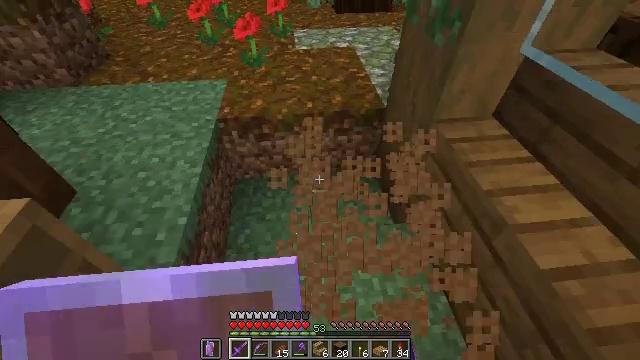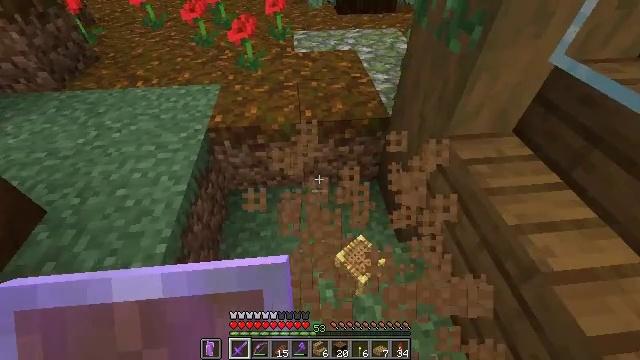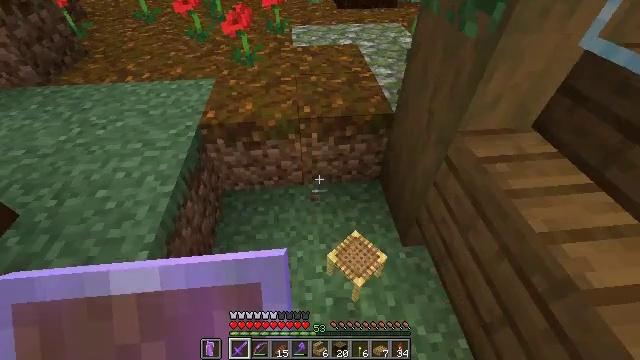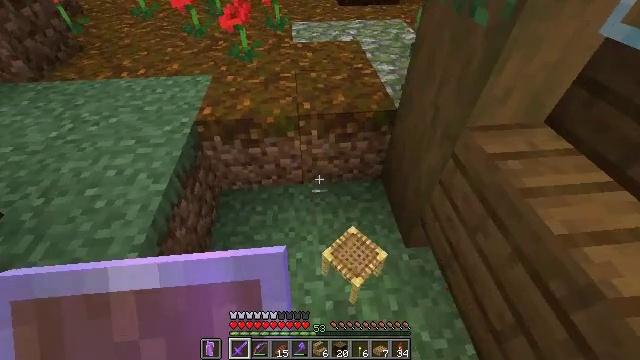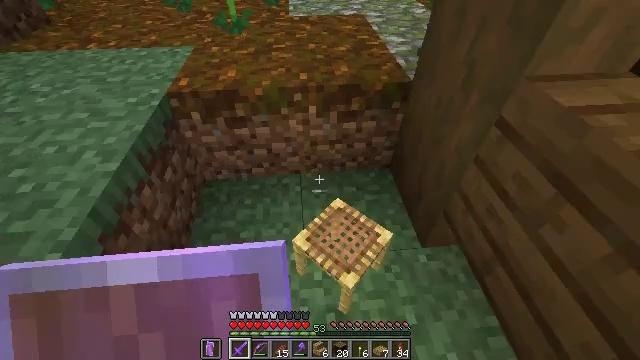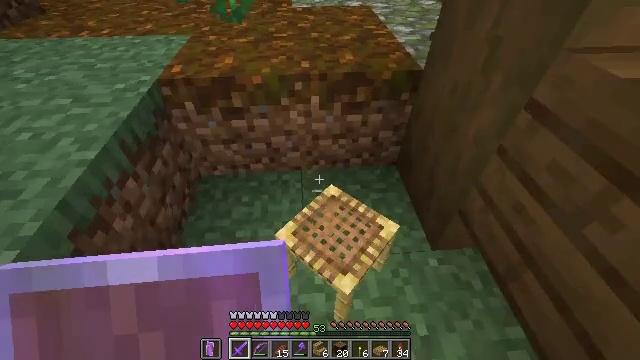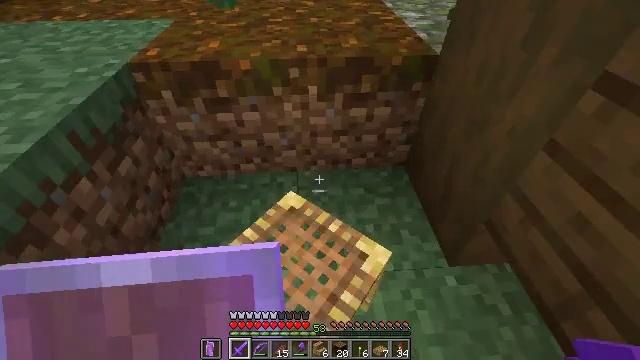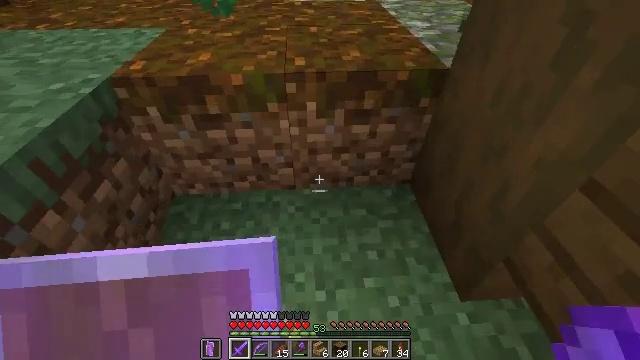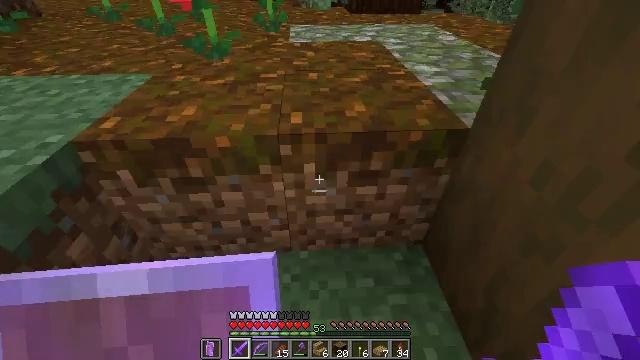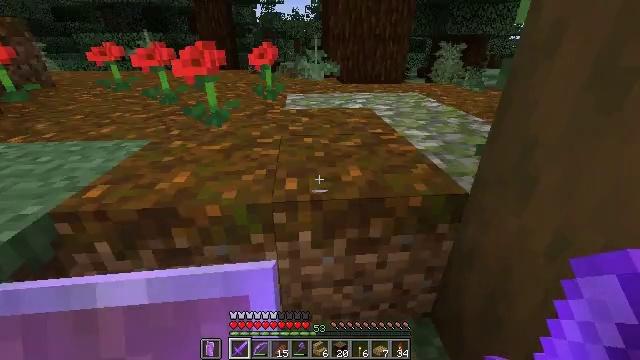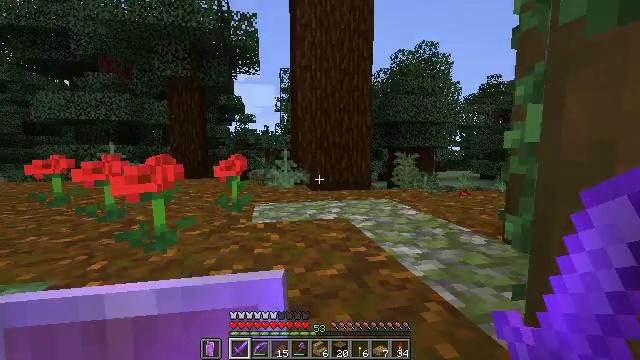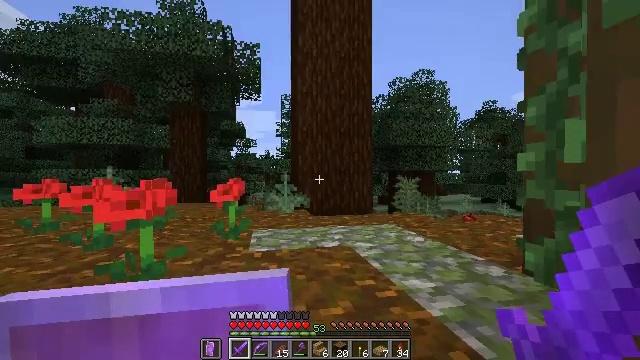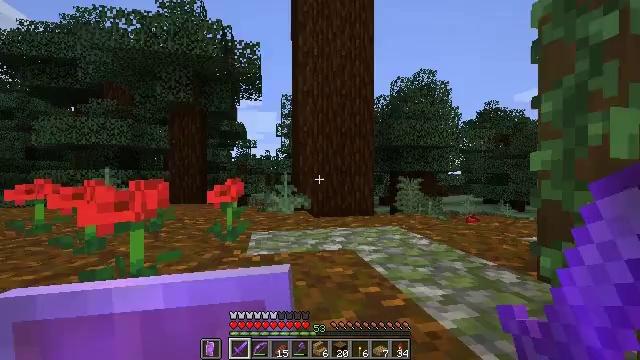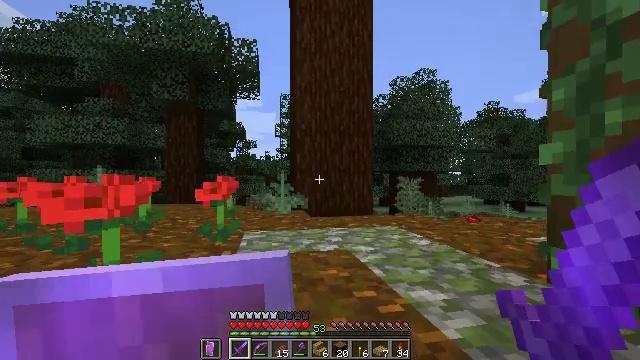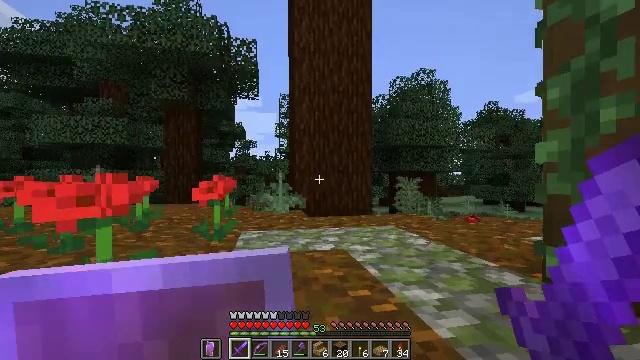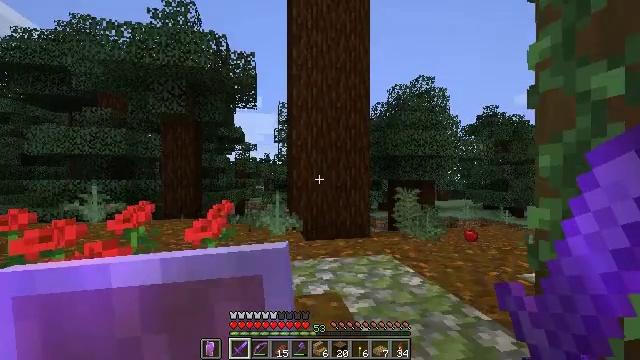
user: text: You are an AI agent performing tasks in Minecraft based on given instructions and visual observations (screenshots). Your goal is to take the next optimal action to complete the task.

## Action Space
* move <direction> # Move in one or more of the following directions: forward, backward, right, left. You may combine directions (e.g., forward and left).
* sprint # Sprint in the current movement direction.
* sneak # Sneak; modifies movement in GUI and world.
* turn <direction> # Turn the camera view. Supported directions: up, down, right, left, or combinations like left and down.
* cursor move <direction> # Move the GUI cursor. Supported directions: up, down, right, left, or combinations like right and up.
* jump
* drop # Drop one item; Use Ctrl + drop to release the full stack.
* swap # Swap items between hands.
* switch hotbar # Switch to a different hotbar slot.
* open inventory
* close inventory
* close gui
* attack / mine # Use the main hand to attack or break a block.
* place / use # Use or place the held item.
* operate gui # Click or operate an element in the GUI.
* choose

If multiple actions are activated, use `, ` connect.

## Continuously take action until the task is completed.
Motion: motion action
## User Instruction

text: Break oak leaves from the trees.
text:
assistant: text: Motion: move forward
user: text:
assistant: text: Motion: move forward
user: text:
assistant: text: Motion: move forward
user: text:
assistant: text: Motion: move forward
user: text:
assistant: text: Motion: move forward
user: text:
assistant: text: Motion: move forward
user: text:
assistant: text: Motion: move forward
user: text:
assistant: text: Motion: move forward, turn up
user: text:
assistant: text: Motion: move forward, turn right and up
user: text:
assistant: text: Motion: move forward, turn right and up
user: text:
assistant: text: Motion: move forward, turn up
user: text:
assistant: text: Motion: move forward
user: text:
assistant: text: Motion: move forward
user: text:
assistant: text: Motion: move forward
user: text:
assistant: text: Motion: move forward, jump
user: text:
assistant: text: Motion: move forward, jump
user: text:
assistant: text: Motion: move forward, jump
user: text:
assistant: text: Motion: move forward and move left, jump
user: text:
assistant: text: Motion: move forward and move left, turn right
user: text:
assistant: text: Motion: move forward and move left, turn right
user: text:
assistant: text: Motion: move forward and move left, turn right
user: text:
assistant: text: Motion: move forward and move left, turn right and down
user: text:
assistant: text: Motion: move forward and move left, turn right and down
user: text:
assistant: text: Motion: move forward and move left, turn right and down
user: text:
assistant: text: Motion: move forward and move left, turn right and down
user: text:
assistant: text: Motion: move forward and move left, turn right
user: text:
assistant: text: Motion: move forward and move left, turn right
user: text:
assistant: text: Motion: move forward and move left
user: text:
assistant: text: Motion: move forward and move left
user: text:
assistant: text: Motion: move left